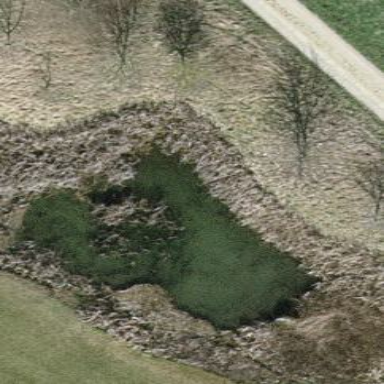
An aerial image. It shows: Pond serving as lateral water hazard on golf course.